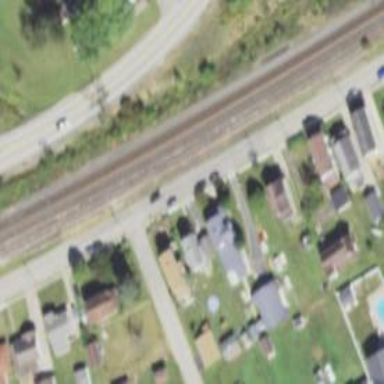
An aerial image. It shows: Railway siding for service.